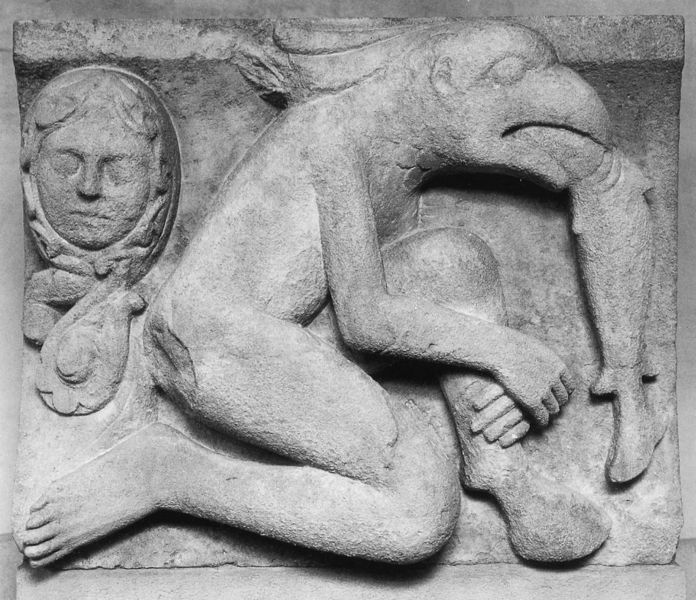
Titel: Strebepfeilerrelief, sog. Metope
Standort: Herkunftsort: Modena, Dom S. Gimignano (EU - I - Emilia-Romagna)
Institution: Modena, Museo Lapidario del Duomo
Schlagwörter: hand, kopf, nackt, vogel, frau, arm, augen, mensch, stein, hände, spiegel, schuppen, beine, relief, schnabel, essen, kopftuch, bildhauerei, fuss, fisch, mystisch, mischwesen, wesen, mittelalter, fabelwesen, bauplastik, romanisch, vogelkopf, hohlkehle, steinhauer, koptuch